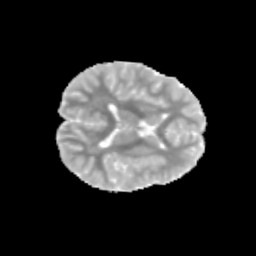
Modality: MD
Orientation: axial
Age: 9
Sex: male
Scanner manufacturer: siemens
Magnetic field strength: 3 T
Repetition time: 3.8 s
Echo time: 0.07 s